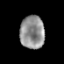
Tissue: prostate
Cell type: T cells
Senescence score: 0.3501
Nuclear area (px): 795
Mean DAPI intensity: 144.746